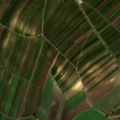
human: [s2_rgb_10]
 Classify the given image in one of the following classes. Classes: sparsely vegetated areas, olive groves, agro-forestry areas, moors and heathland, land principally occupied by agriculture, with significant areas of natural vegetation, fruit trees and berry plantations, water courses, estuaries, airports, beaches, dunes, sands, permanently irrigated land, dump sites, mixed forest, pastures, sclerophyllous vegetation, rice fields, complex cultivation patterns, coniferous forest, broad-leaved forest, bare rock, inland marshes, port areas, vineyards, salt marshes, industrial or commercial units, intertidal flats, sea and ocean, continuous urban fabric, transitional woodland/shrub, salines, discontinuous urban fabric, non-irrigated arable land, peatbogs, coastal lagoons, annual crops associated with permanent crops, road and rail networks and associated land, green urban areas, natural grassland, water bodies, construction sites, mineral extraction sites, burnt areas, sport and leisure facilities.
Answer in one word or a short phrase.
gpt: non-irrigated arable land, vineyards